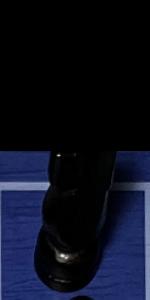
Label: Knight_Black